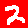
Digit: 2